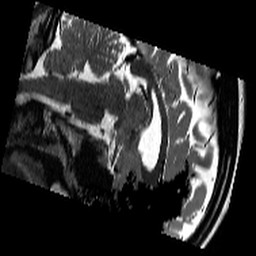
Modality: T2w
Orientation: sagittal